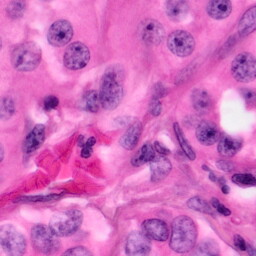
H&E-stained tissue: Pancreatic